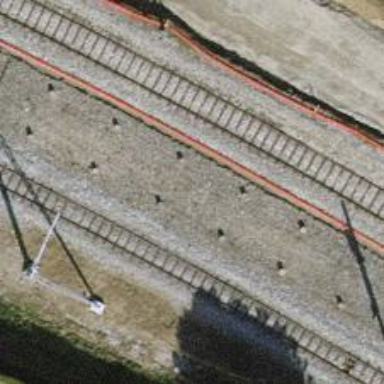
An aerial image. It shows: Railway switch.